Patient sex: M
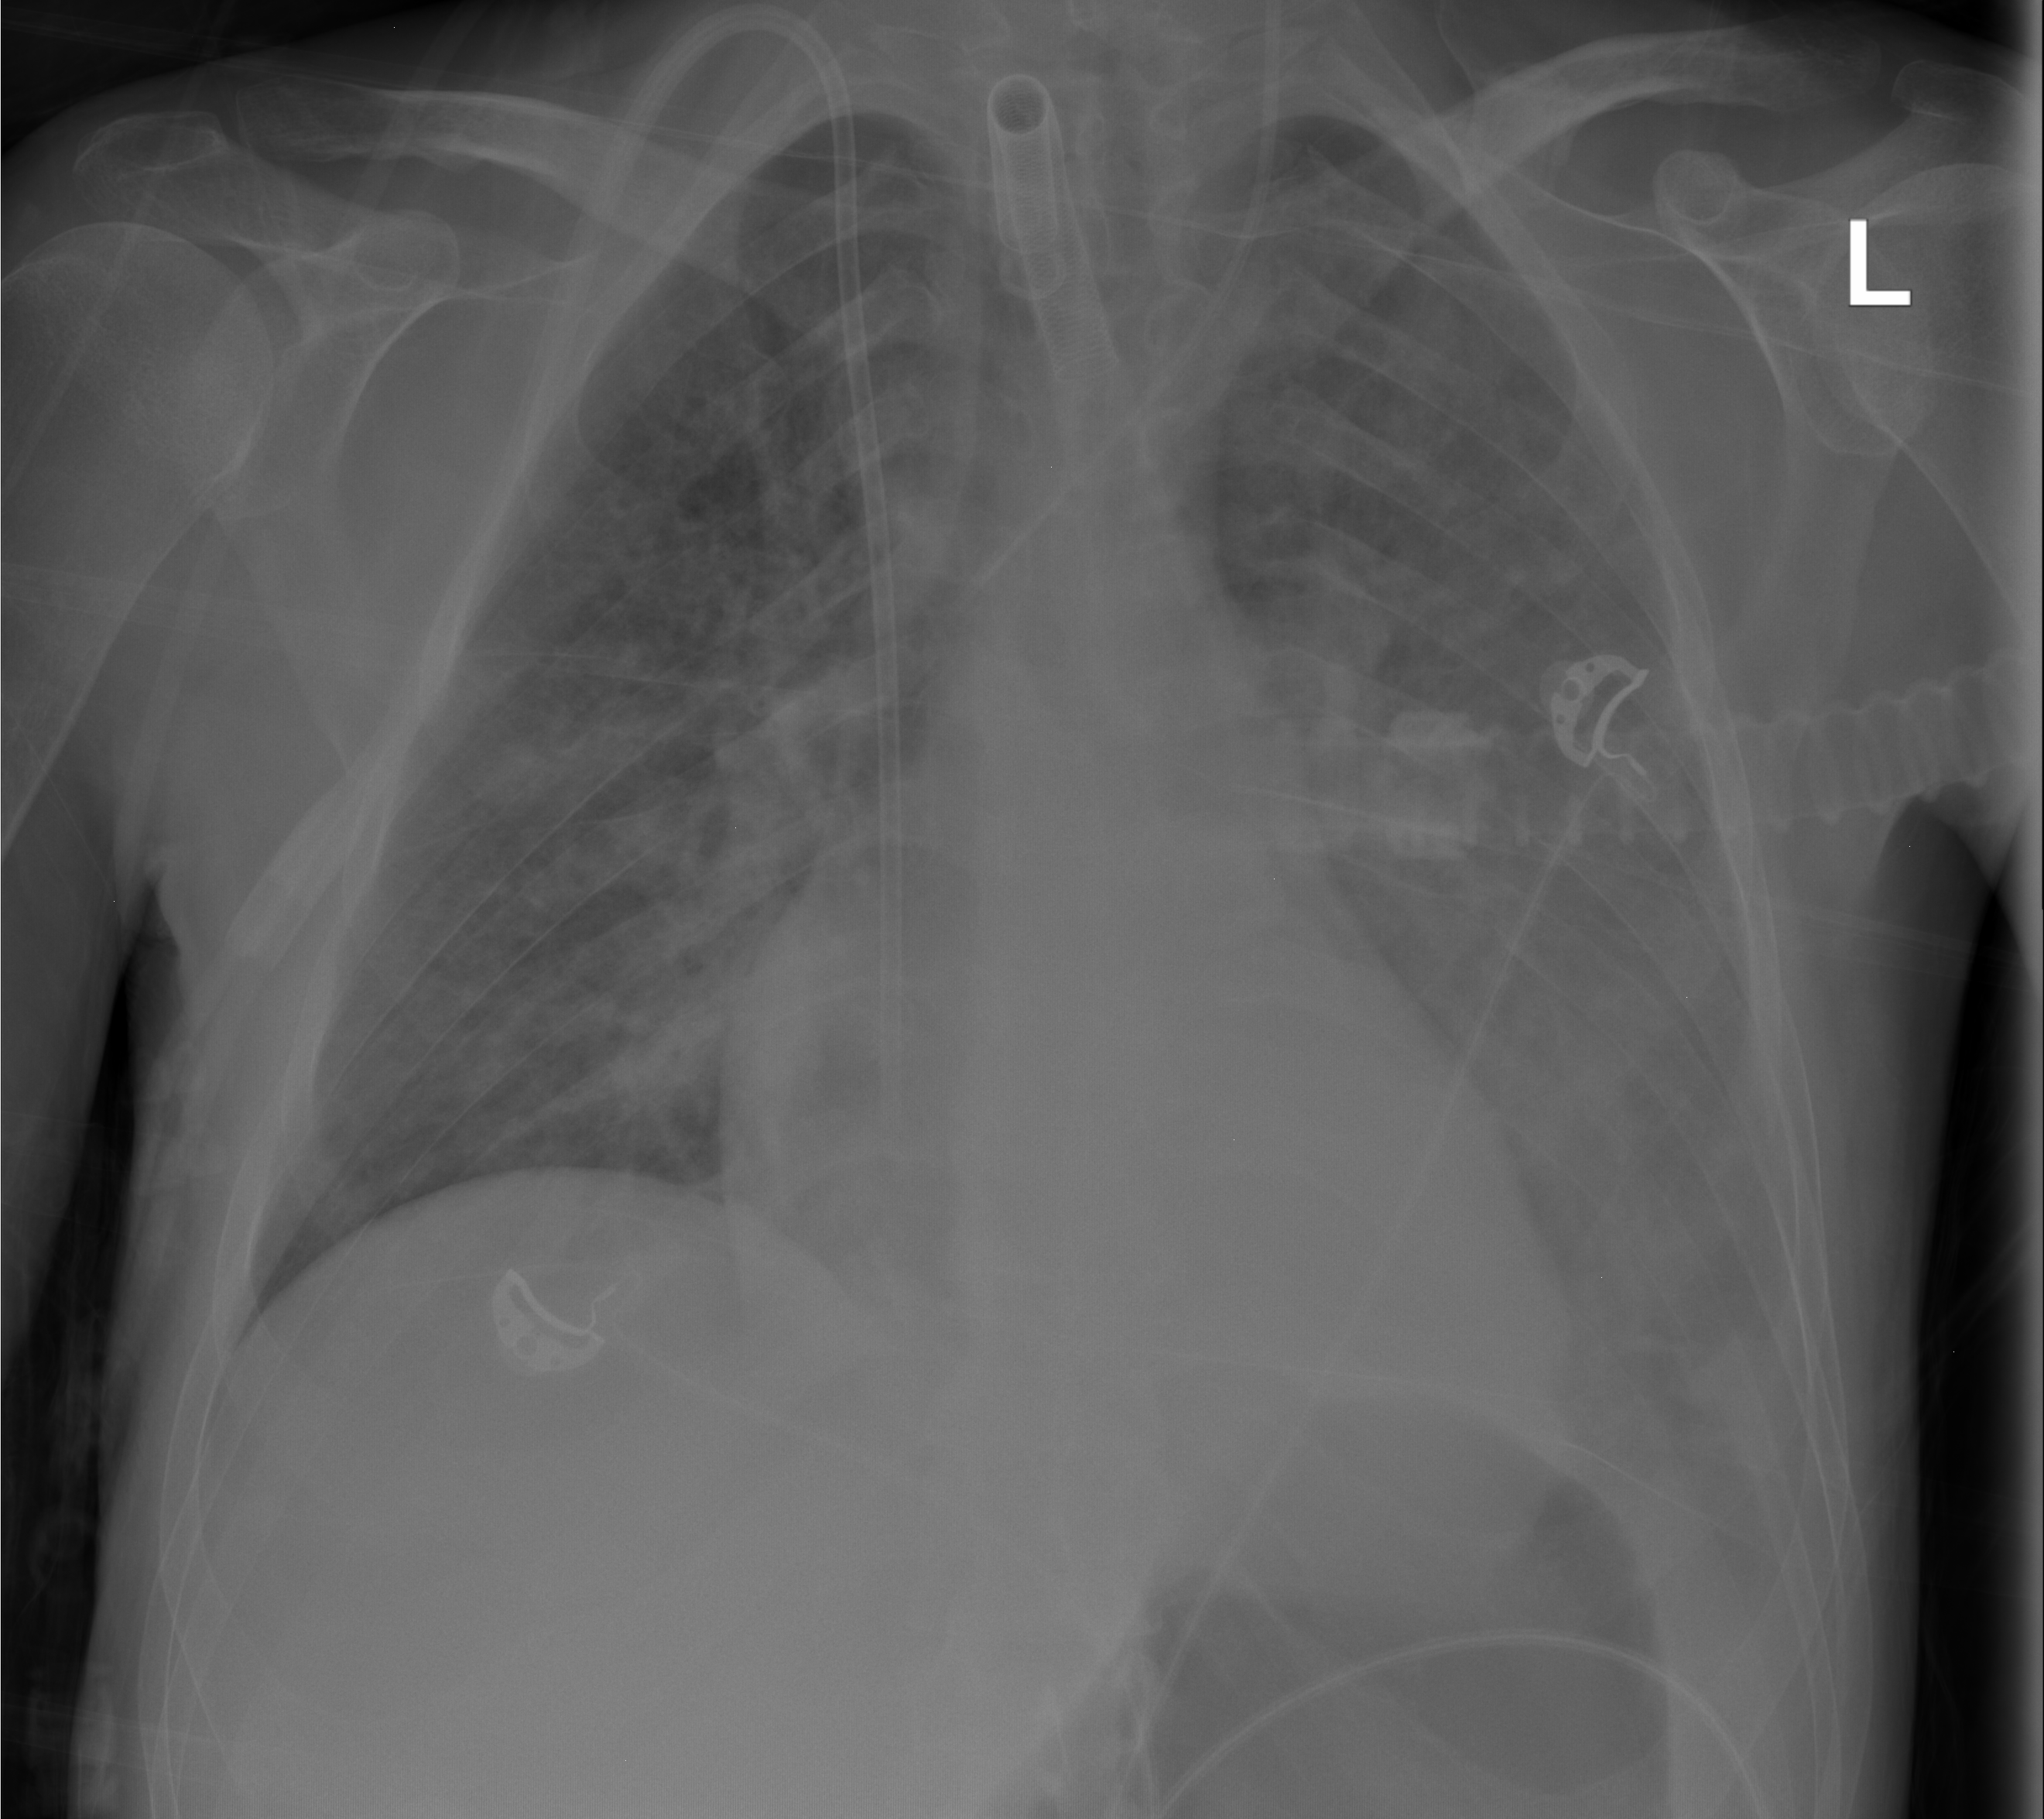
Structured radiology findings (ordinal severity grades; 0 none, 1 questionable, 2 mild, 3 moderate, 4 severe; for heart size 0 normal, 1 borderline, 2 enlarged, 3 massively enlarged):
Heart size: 2
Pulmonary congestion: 2
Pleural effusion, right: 0
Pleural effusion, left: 2
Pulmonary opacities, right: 3
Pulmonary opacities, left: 3
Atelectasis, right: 2
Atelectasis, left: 2